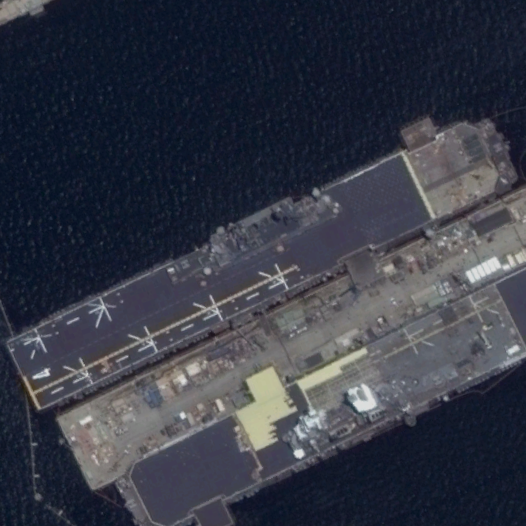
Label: assault